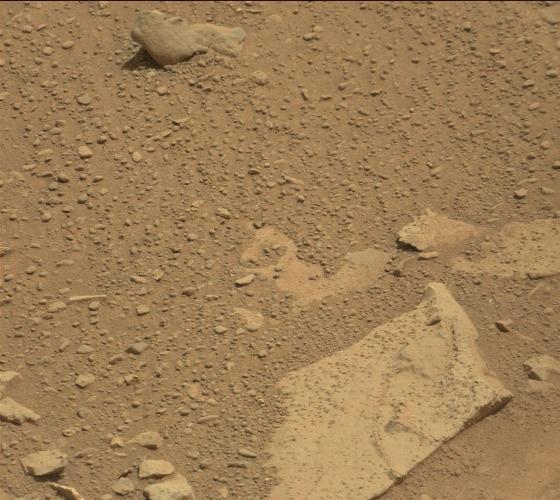
Terrain classes present: Bedrock, Gravel / Sand / Soil, Rock, Shadow